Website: lowes
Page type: receipt
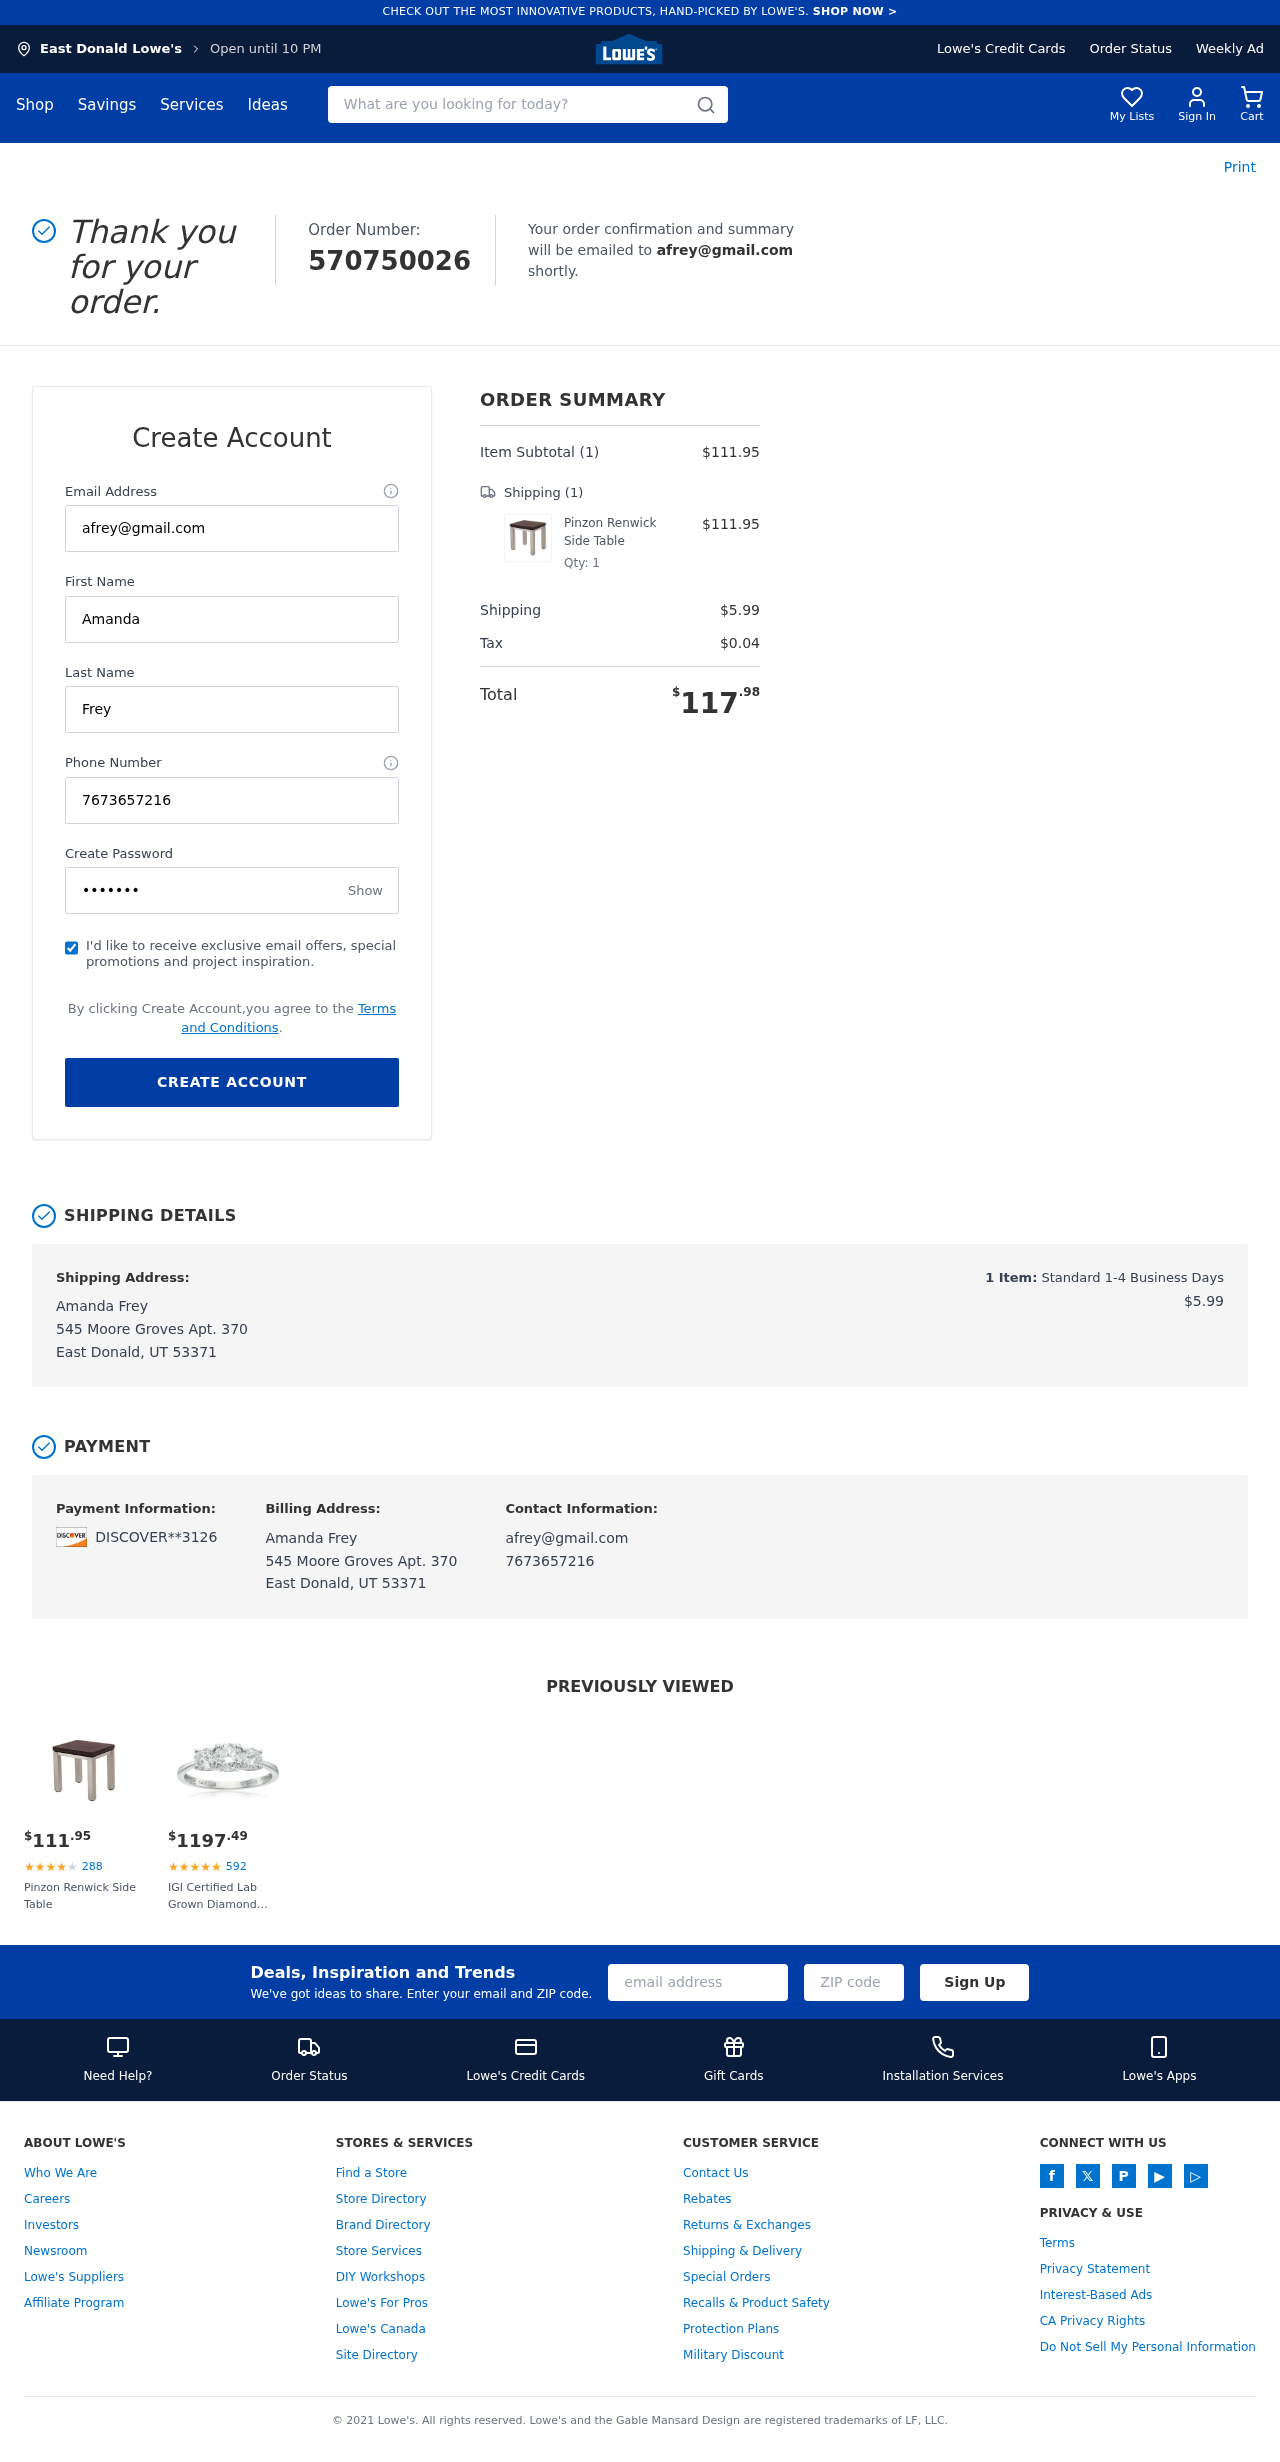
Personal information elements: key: PII_CARD_LAST4
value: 3126
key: PII_CARD_TYPE
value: DISCOVER
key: PII_CITY
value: East Donald
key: PII_EMAIL
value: afrey@gmail.com
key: PII_FULLNAME
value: Amanda Frey
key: PII_PHONE
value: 7673657216
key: PII_STREET
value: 545 Moore Groves Apt. 370
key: PII_FIRSTNAME
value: Amanda
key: PII_LASTNAME
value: Frey
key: PII_CITY_STATE_ZIP
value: East Donald, UT 53371
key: PII_GIFT_FIRSTNAME
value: Amanda
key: PII_FULLNAME2
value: Amanda Frey
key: PII_FULLNAME3
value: Amanda Frey
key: PII_FIRSTNAME2
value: Amanda
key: PII_FIRSTNAME3
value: Amanda
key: PII_LASTNAME2
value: Frey
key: PII_LASTNAME3
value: Frey
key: PII_FIRSTNAME_DERIVED
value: Amanda
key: PII_LASTNAME_DERIVED
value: Frey
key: PII_FULLNAME_DERIVED
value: Amanda Frey
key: PII_NAME_FULL_DERIVED
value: Amanda Frey
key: PII_STREET2
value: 545 Moore Groves Apt. 370
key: PII_CITY_STATE_ZIP2
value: East Donald, UT 53371
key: PII_EMAIL2
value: afrey@gmail.com
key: PII_EMAIL3
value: afrey@gmail.com
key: PII_PHONE_LINE
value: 7216
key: PII_PHONE_SUFFIX
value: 7216
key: PII_PHONE2
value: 7673657216
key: PII_PHONE3
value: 7673657216
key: PII_PHONE_NUMERIC
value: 7673657216
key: PII_PHONE_LINE_NUMERIC
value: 7216
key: PII_PHONE_SUFFIX_NUMERIC
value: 7216
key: PII_PHONE2_NUMERIC
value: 7673657216
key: PII_PHONE3_NUMERIC
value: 7673657216
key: PII_PHONE_DIGITS
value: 7673657216
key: PII_PHONE_LAST4
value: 7216
Product elements: key: PRODUCT1_NAME
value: Pinzon Renwick Side Table
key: PRODUCT1_PRICE
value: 111.95
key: PRODUCT1_QUANTITY
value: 1
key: PRODUCT2_NAME
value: IGI Certified Lab Grown Diamond Anniversary Ring in 14k White Gold (1.0 CT.TW., I-J Color, SI1-SI2 C
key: PRODUCT2_NUM_RATINGS
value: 592
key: PRODUCT2_PRICE
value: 1197.49
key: PRODUCT1_PRICE2
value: $111.95
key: PRODUCT1_RATING2
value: ★
★
★
★
★
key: PRODUCT1_NUM_RATINGS2
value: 288
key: PRODUCT1_NAME2
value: Pinzon Renwick Side Table
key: PRODUCT2_RATING
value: ★
★
★
★
★
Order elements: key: ORDER_ID
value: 570750026
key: ORDER_NUM_ITEMS
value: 1
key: ORDER_SUBTOTAL
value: $111.95
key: ORDER_NUM_ITEMS2
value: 1
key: ORDER_SHIPPING_COST
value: $5.99
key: ORDER_TAX
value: $0.04
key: ORDER_TOTAL
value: $117.98
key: ORDER_NUM_ITEMS3
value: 1
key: ORDER_SHIPPING_COST2
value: $5.99
Search elements: key: HEADER_SEARCH
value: What are you looking for today?